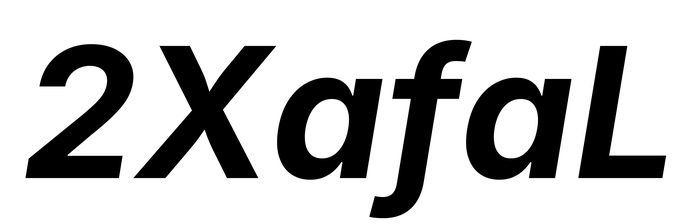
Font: Inter-Italic_Bold_Italic